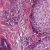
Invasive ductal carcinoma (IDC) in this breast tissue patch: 0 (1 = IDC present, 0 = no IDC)